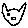
Label: cat